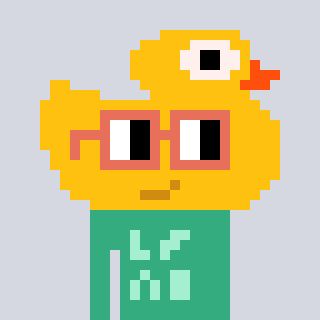
a pixel art character with square orange glasses, a ducky-shaped head and a teal-colored body on a cool background